Question: Count the number of objects in the diagram.
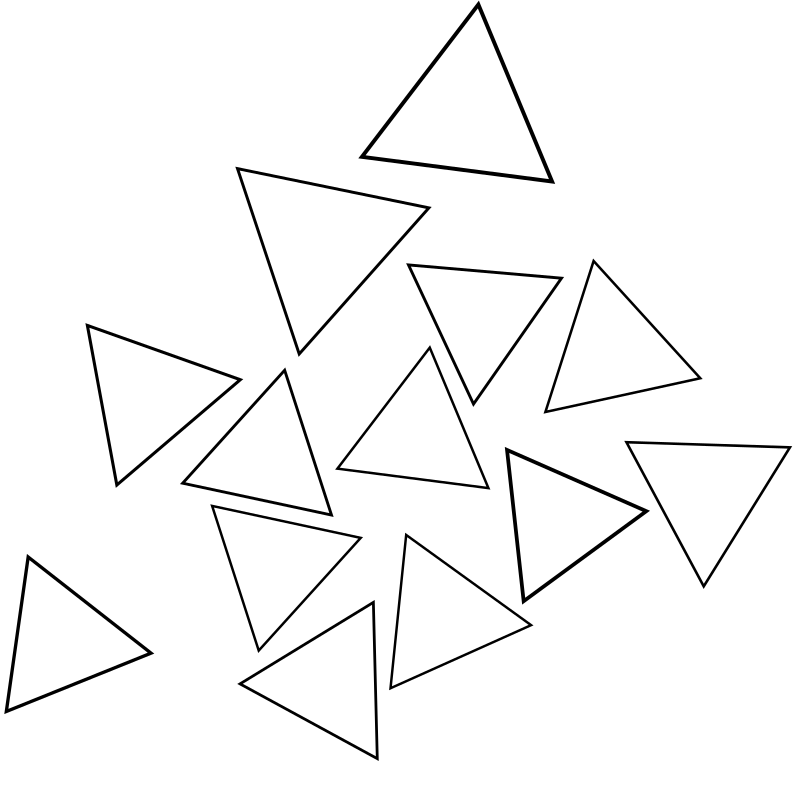
Answer: 13